Question: I'm trying to create a CSS based value chain look-a-like:

After doing a little research I could find out, that I should use pseudo elements. So I managed to add them, but I can't make them overlap each other.
(Don't mind the colors, I'm using them for dev purposes.)
'''
li {
display: inline-block;
background: #c3c3c3;
width: 70px;
padding: 13px 0 10px;
text-align: center;
font-family: sans-serif;
}
.chain-link {
position: relative;
}
.chain-link:after,
.chain-link:before {
left: 50%;
border: solid transparent;
content: " ";
height: 0;
width: 0;
position: absolute;
top: 0;
}
.chain-link:after {
border-color: rgba(0, 0, 0, 0);
border-left-color: black;
border-width: 20px;
margin-left: 35px;
}
.chain-link:before {
border-color: rgba(0, 0, 0, 0);
border-left-color: white;
border-width: 20px;
margin-left: -35px;
}
.chain-link:first-child:before {
border-left-color: red;
}
.chain-link:last-child:after {
border-left-color: yellow;
}
'''
'''
<ul>
<li class="chain-link">10</li>
<li class="chain-link">20</li>
<li class="chain-link">30</li>
<li class="chain-link">40</li>
</ul>
'''
Can anyone help? Any help appreciated.
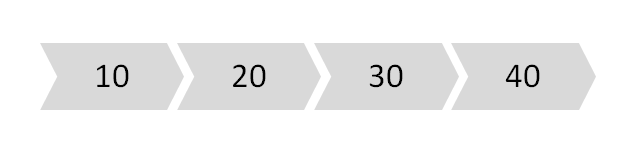
Answer: demo - <URL>
'''
li {
display: inline-block;
background: #c3c3c3;
width: 70px;
padding: 13px 0 10px;
text-align: center;
font-family: sans-serif;
text-align: center;
}
.chain-link {
position: relative;
}
.chain-link:after,
.chain-link:before {
left: 50%;
border: solid transparent;
content: " ";
height: 0;
width: 0;
position: absolute;
top: 0;
}
.chain-link:after {
border-color: transparent transparent transparent #c3c3c3;
margin-left: 35px;
border-width: 20px 16px 21px 20px;
margin-left: 35px;
z-index: 2;
}
.chain-link:before {
border-color: rgba(0, 0, 0, 0);
border-left-color: white;
border-width: 20px;
margin-left: -35px;
}
'''
'''
<ul>
<li class="chain-link">10</li>
<li class="chain-link">20</li>
<li class="chain-link">30</li>
<li class="chain-link">40</li>
</ul>
'''